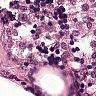
Metastatic tissue present: no